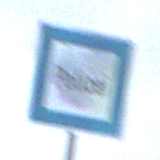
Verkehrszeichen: Polizei
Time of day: SunriseSunset
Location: Outdoor (Nature)
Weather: PartlyCloudy
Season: NotSpecified
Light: Natural